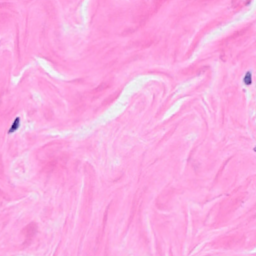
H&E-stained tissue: Breast